Question: This is slide from class at my University, it about Pattern-Matching Algotithm..

And I try to code it in Java below;
'''
// Get values for both the text T1,T2 ... Tn and the pattern P1 P2 ... Pm
String[] T = {"Java", "is", "too", "delicious", ", Dr.Java", "is", "confrim!"};
String[] P = { "is", "too"};
// Get values for n and m, the size of the text and the pattern, respectively
int n = T.length;
int m = P.length;
// Set k1 the starting location for the attempted match, to 1
int k = 0;
// While(k<=(n-m+1))do
while (k <= (n - m + 1) - 1) {
// Set the value of i to 1
int i = 0;
// Set the value of Mismatch NO
boolean Mismatch = true; // Not found (true - NO)
// While both (i<=m) and (Mismatch = NO) do
while ((i <= m - 1) && (Mismatch)) { // if Not found (true - NO)
// if Pi != Tk+(i-1) then
if (P[i].equals(T[k])) { // if Found(true)
// Set Mismatch to YES
Mismatch = false; // Found (false - YES)
// Else
} else {
// Increment i by 1 (to move to the next character)
i = i + 1;
}
// End of the loop
}
// If mismatch = NO then
if (!Mismatch) { // if Found (false - YES)
// Print the message 'There is a match at position'
System.out.print("There is a match at position ");
// Print the value of k
System.out.println(k);
}
// Increment k by 1
k = k + 1;
// Enf of the loop
}
// Stop, we are finished
'''
But I have a question! why in pseudo code version, check if P not equal T ? I think it would rather to be check if P equal T (How it difference with my version? , sorry for my terrible English)
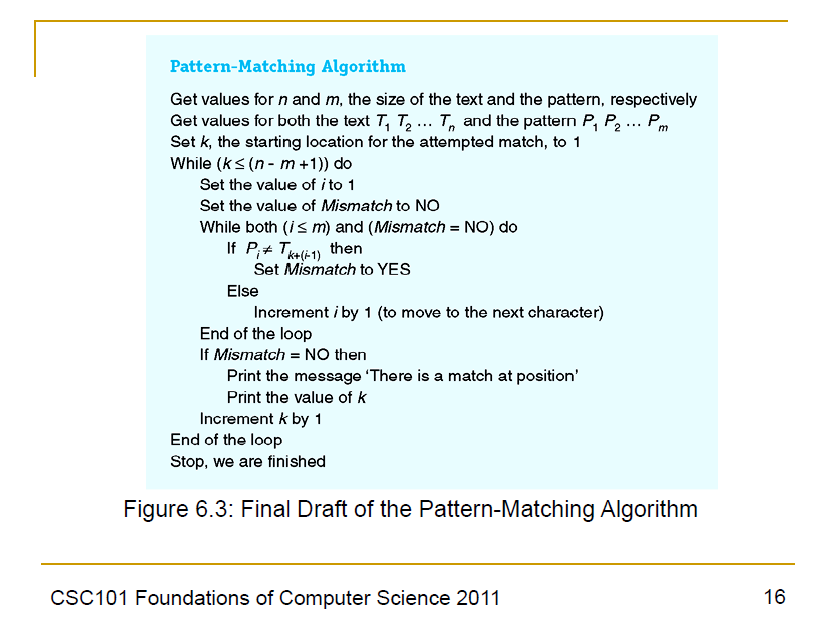
Answer: You made a translation mistake at the inner while
'''
while ((i <= m - 1) && (Mismatch)) { // if Not found (true - NO)
'''
In pseudo code it was said to be 'Mismatch=no' which would be '!Mismatch'
This resulted in the case that you had to invert the inner if statement.